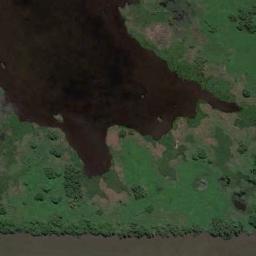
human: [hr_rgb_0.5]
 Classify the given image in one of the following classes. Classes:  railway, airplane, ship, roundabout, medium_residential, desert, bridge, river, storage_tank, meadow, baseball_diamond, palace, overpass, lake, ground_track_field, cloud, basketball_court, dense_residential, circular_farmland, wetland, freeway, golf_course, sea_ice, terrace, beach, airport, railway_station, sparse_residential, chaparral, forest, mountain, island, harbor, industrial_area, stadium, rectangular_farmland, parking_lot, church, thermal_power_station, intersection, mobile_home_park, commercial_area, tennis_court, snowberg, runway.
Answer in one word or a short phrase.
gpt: wetland